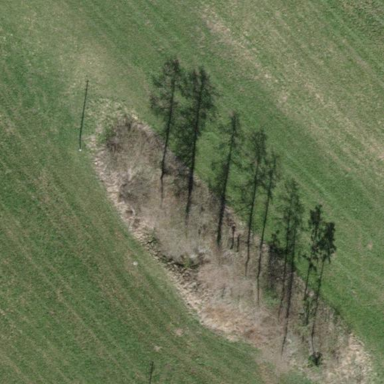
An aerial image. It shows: Forest area.